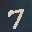
Label: 7